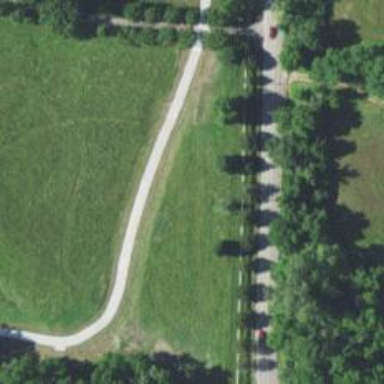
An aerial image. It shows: Cycleway that is also path.